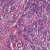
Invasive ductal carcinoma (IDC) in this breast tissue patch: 1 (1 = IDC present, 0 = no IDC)